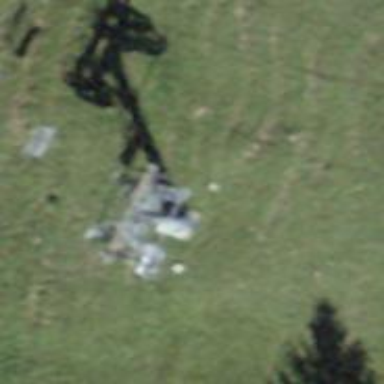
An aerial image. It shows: Pylon for aerialway.